Interaction volume radius: 10 \u00c5
Interaction volume height: 40 \u00c5
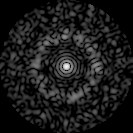
Disorder parameter: 0.8312